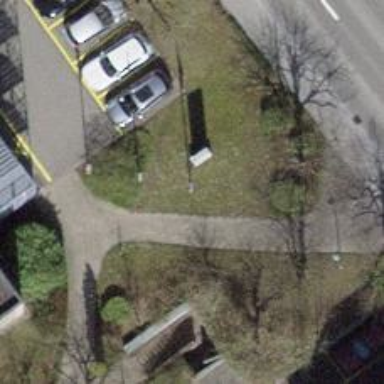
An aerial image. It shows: Flagpole which is man-made.